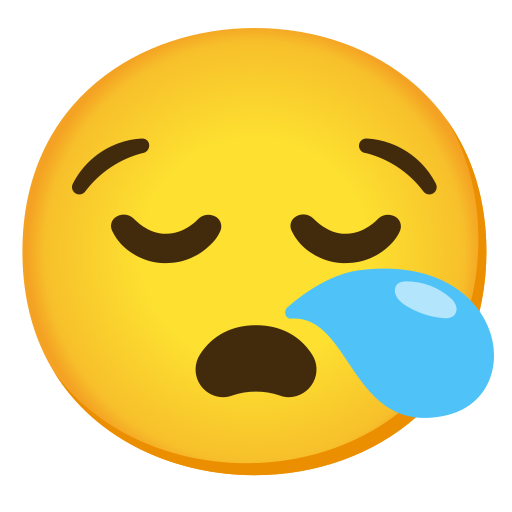
Emoji: 😪